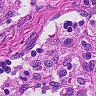
Metastatic tissue present: no